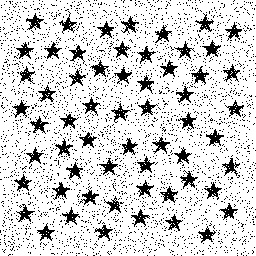
Squares: 0
Triangles: 0
Stars: 59
Total shapes: 59